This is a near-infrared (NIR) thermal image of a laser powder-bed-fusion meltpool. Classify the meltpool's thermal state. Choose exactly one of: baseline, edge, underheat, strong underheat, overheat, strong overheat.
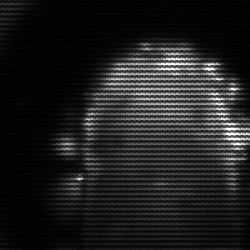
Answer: baseline